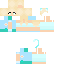
A female human skin with pale skin, wearing blonde bald dressed in a blue tshirt and blue pants, featuring a closed mouth.